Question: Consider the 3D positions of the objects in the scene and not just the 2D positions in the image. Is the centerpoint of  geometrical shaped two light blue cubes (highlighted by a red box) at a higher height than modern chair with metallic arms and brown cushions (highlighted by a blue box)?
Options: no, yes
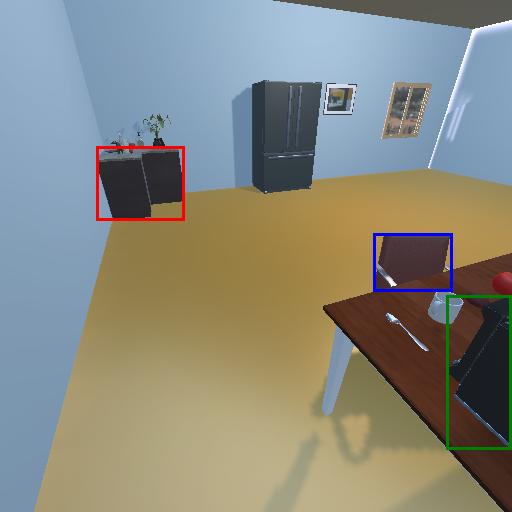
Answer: no